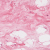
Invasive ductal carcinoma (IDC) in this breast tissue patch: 0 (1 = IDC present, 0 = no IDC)